Question: I have table animal:
'''
CREATE TABLE animal
(
id_animal serial primary key,
id_parent INT,
lft INT NOT NULL,
rgt INT NOT NULL
);
'''
And table animal_lang:
'''
CREATE TABLE animal_lang
(
id_animal_lang serial primary key,
id_animal int constraint animal_lang_ibfk_1 references animal on delete cascade,
code varchar(5) not null,
name varchar(100) not null,
descri varchar(255) not null
);
'''
From table animal i get data using query:
'''
SELECT animal.*, (COUNT(parent.id_animal) - 1) AS depth
FROM animal AS animal, animal AS parent
WHERE (animal.lft BETWEEN parent.lft AND parent.rgt)
GROUP BY animal.id_animal;
'''
How to get this data additionally with 'name' and 'descri' from table animal_lang for specifed 'code'?
with
'''
WHERE animal_lang.code = 'eng'
'''
result should looks:

I am using <URL>
sample data for animals:
'''
INSERT INTO animal VALUES (43, 1, 2, 5);
INSERT INTO animal VALUES (46, 44, 7, 8);
INSERT INTO animal VALUES (47, 43, 3, 4);
INSERT INTO animal VALUES (1, NULL, 1, 14);
INSERT INTO animal VALUES (44, 1, 6, 11);
INSERT INTO animal VALUES (45, 1, 12, 13);
INSERT INTO animal VALUES (48, 44, 9, 10);
'''
sample data for animal_lang
'''
INSERT INTO animal_lang VALUES (1, 43, 'eng', 'EnglishTitleXXX', 'EnglishDXXX');
INSERT INTO animal_lang VALUES (2, 45, 'eng', 'EnglishTitleYYY', 'EnglishDYYY');
INSERT INTO animal_lang VALUES (3, 44, 'eng', 'EnglishTitleZZZ', 'EnglishDZZZ');
INSERT INTO animal_lang VALUES (4, 1, 'eng', 'EnglishTitleUUU', 'EnglishDUUU');
INSERT INTO animal_lang VALUES (5, 46, 'eng', 'EnglishTitleQQQ', 'EnglishDQQQ');
INSERT INTO animal_lang VALUES (6, 47, 'eng', 'EnglishTitleDDD', 'EnglishDDDD');
INSERT INTO animal_lang VALUES (7, 48, 'eng', 'EnglishTitleHHH', 'EnglishDHHH');
INSERT INTO animal_lang VALUES (8, 43, 'ger', 'GermanTitleXXX', 'GermanDXXX');
INSERT INTO animal_lang VALUES (9, 45, 'ger', 'GermanTitleYYY', 'GermanDYYY');
INSERT INTO animal_lang VALUES (10, 44, 'ger', 'GermanTitleZZZ', 'GermanDZZZ');
INSERT INTO animal_lang VALUES (11, 1, 'ger', 'GermanTitleUUU', 'GermanDUUU');
INSERT INTO animal_lang VALUES (12, 46, 'ger', 'GermanTitleQQQ', 'GermanDQQQ');
INSERT INTO animal_lang VALUES (13, 47, 'ger', 'GermanTitleDDD', 'GermanDDDD');
INSERT INTO animal_lang VALUES (14, 48, 'ger', 'GermanTitleHHH', 'GermanDHHH');
'''
I tried to do this like that:
'''
SELECT animal.*, trans.*, (COUNT(parent.id_animal) - 1) AS depth
FROM animal AS animal, animal AS parent
LEFT JOIN animal_trans as trans on animal.id_animal = trans.id_animal
WHERE (animal.lft BETWEEN parent.lft AND parent.rgt)
GROUP BY animal.id_animal;
'''
but this error occurs:
'''
ERROR: invalid reference to FROM-clause entry for table "animal"
LINE 3: LEFT JOIN animal_trans as trans on animal.id_animal = ...
^
HINT: There is an entry for table "animal", but it cannot be referenced from this part of the query.
'''
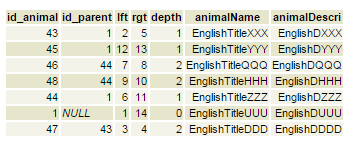
Answer: Try this:
'''
SELECT
A.id_animal,A.id_parent,A.lft,A.rgt,
(SELECT count(*)
FROM animal A2
WHERE A.lft BETWEEN A2.lft AND A2.rgt)-1
as depth,
B.name,
B.descri
FROM animal A, animal_lang B
WHERE A.id_animal = B.id_animal
AND B.code = 'eng'
'''
It look like your "result should look" example.